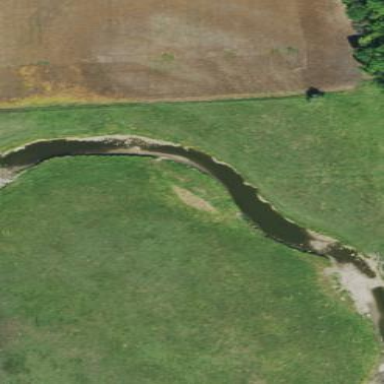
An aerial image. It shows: River flowing through the landscape.